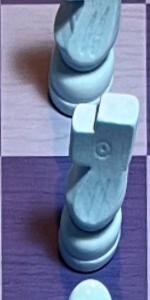
Label: Knight_White